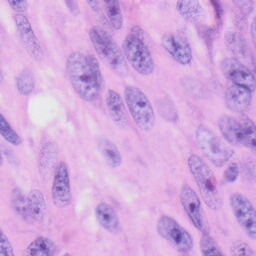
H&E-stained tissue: Skin